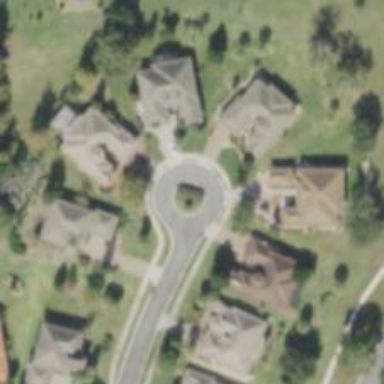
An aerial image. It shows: Turning loop on the road.